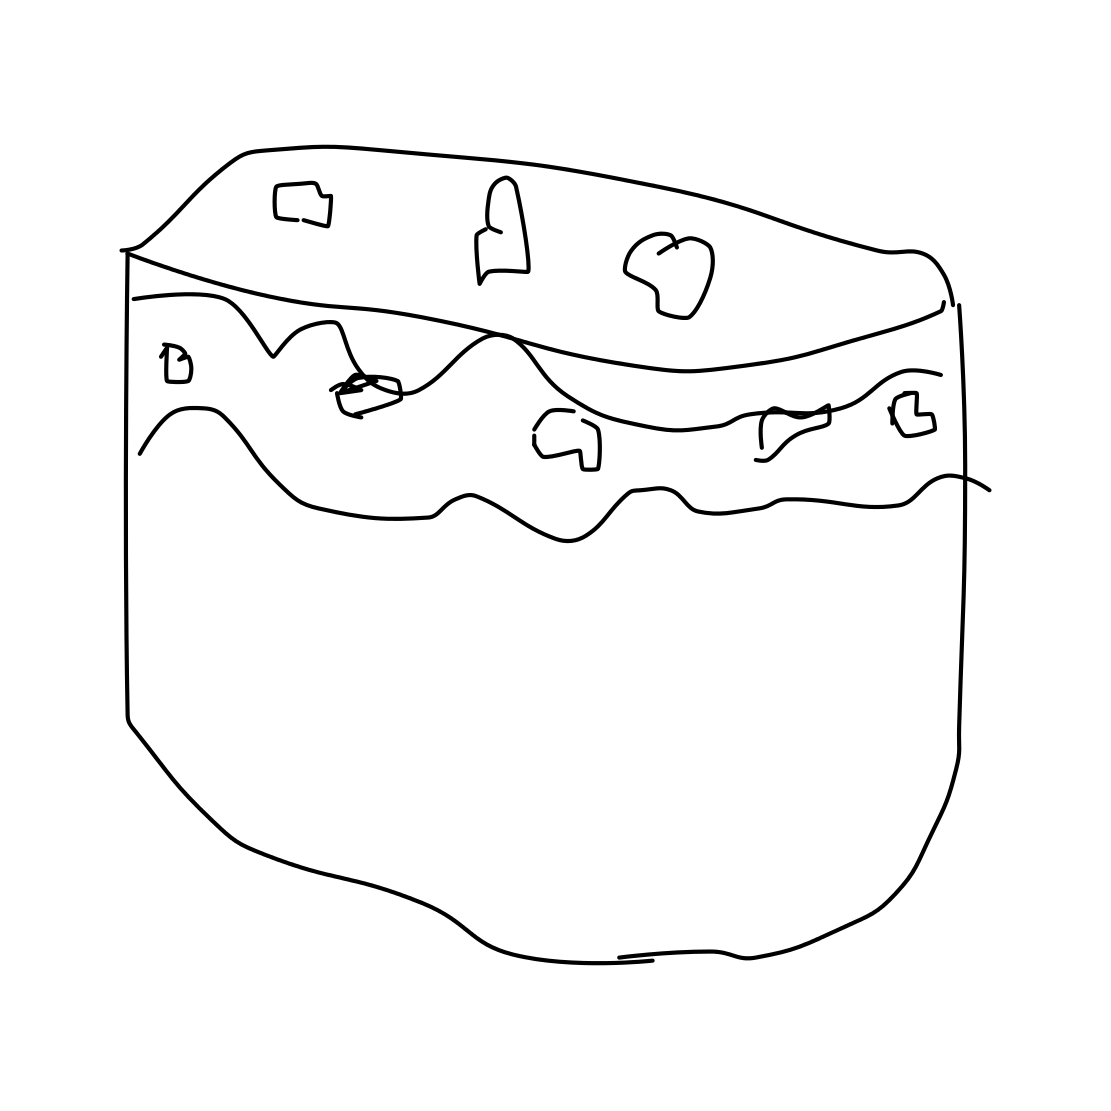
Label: cake